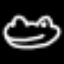
Label: frog